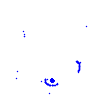
Particle: pion